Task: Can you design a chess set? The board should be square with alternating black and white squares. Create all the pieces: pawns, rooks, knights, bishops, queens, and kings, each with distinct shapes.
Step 3841:
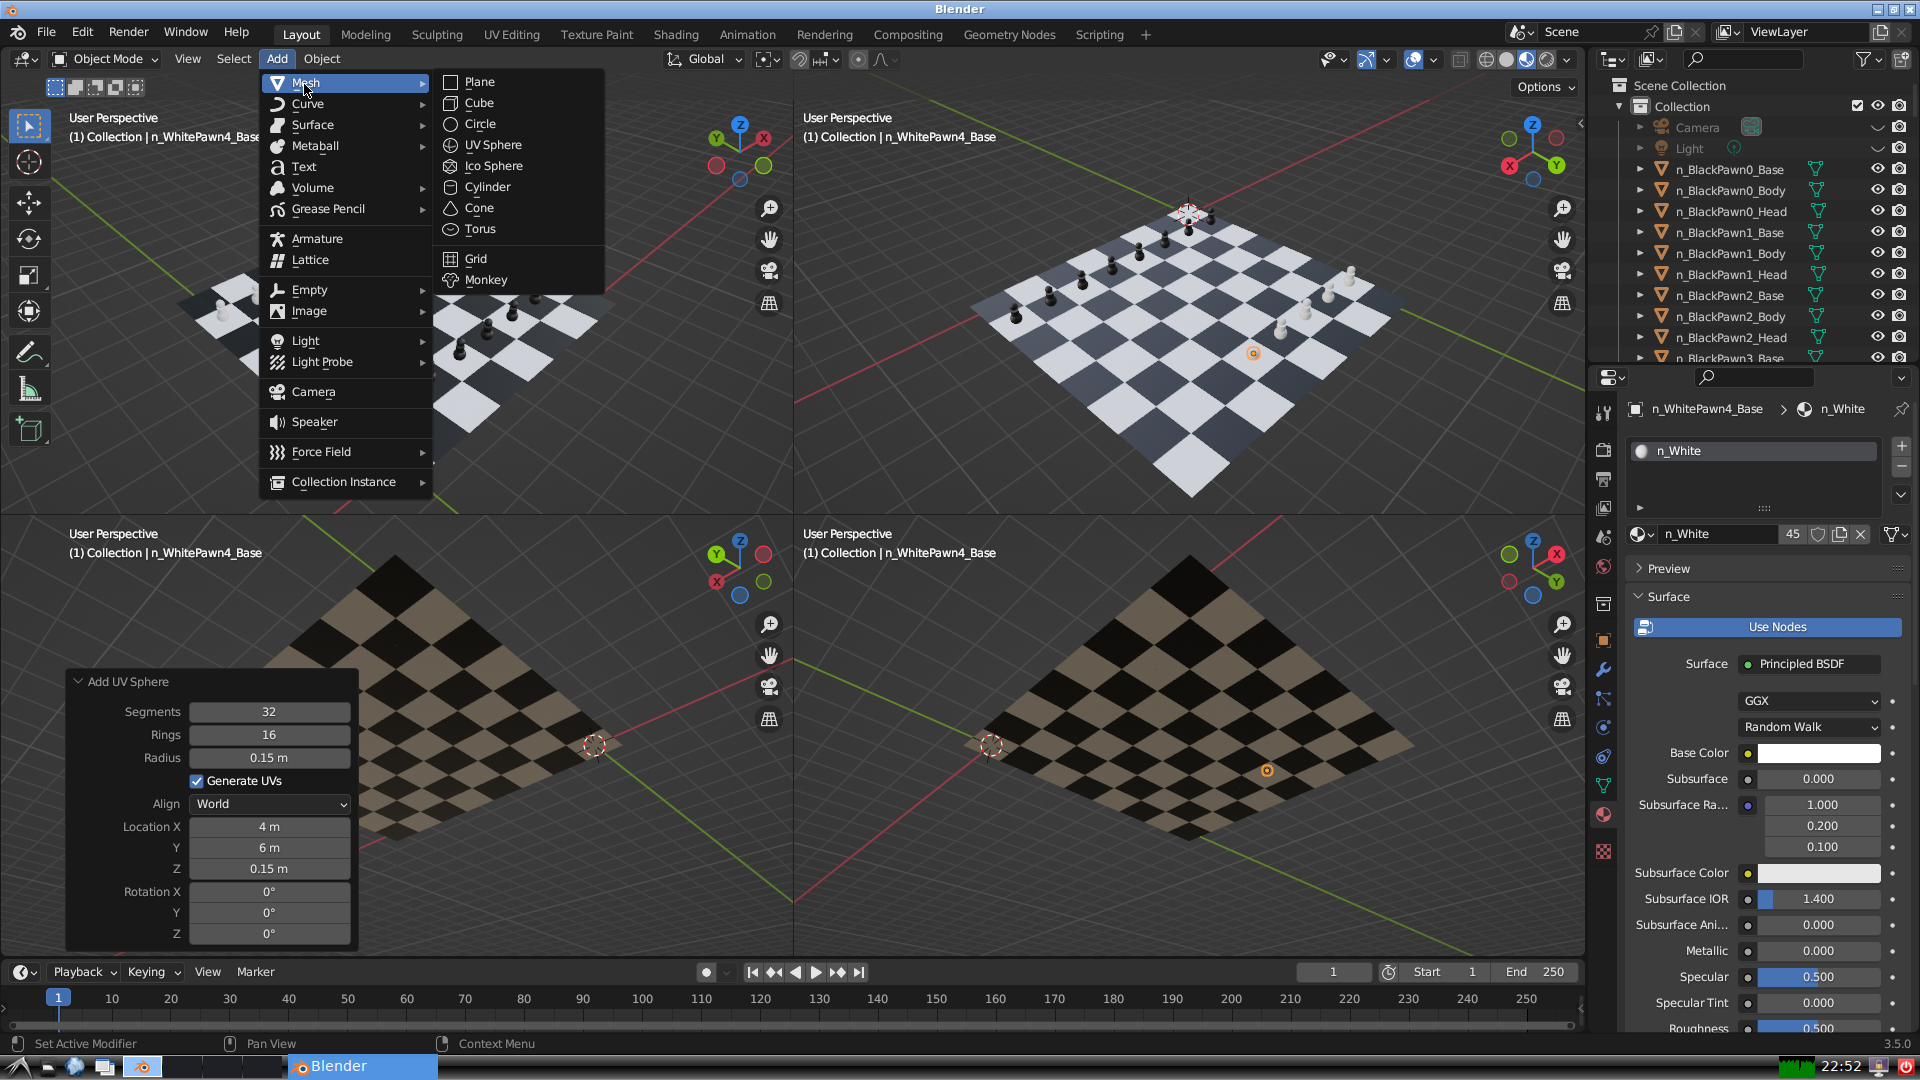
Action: {"mouse_move": [499, 187]}